Question: As you know in 'MATLAB editor' we have a feature to show inline errors :

Is anyway to show inline messages in 'Python CANOPY'? It is hard to run the code and check 'Canopy's interactive data-analysis environment' to find basic errors in code. 'CANOPY editor' only show the position of error without any information.
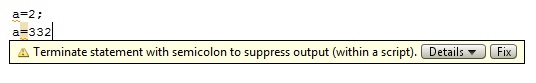
Answer: From the user guide: <URL>
> A small ! icon in the status bar shows you the total number of errors and warnings in the current file. If you click this icon, then you will toggle the error description at the right of each affected line.